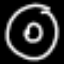
Label: donut